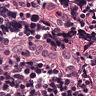
Metastatic tissue present: no